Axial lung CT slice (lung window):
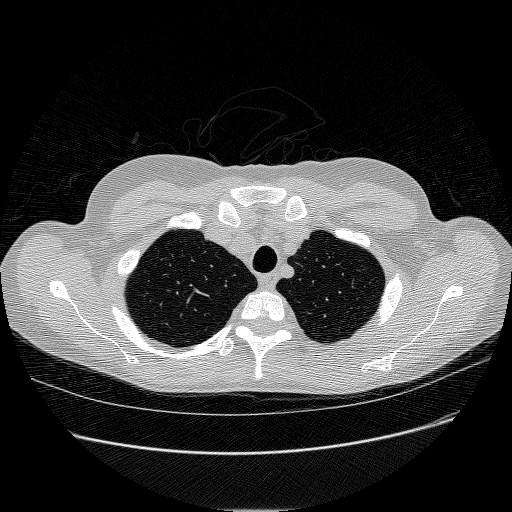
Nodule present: no